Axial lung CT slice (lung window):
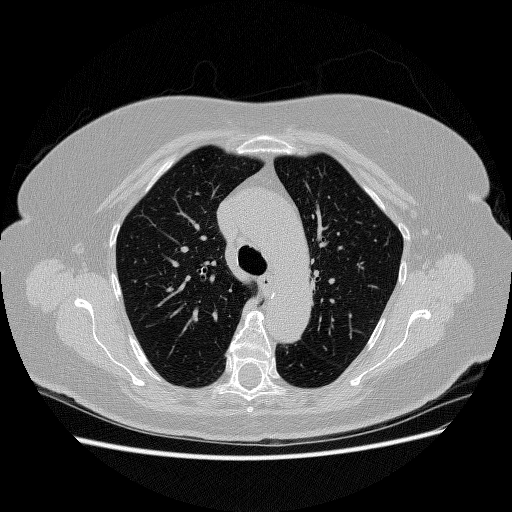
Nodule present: no